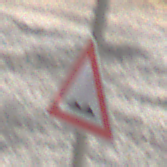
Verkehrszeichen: UnebeneFahrbahn
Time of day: Midday
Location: Outdoor (Nature)
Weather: Clear
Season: Summer
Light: Natural